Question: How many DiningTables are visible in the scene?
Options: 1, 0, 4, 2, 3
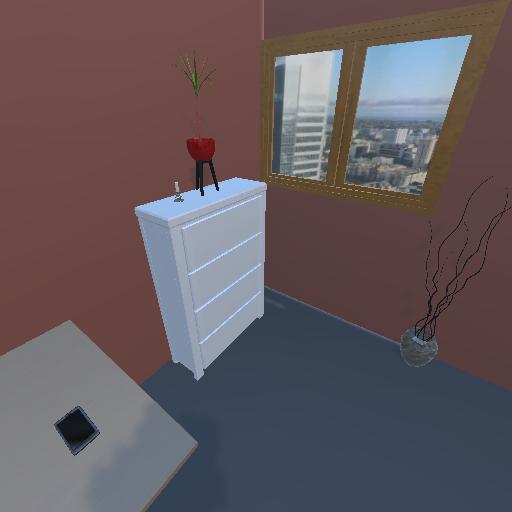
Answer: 1